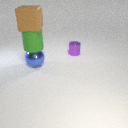
large brown rubber cube above large blue metal sphere